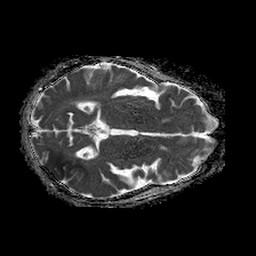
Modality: ADC
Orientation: axial
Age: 69
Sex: male
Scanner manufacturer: philips
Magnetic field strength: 1.5 T
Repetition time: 4.6 s
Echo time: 0.08631 s